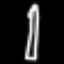
Label: pencil